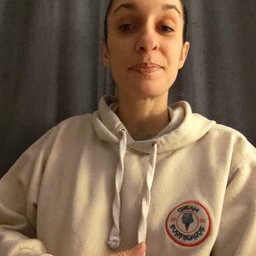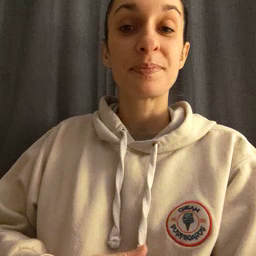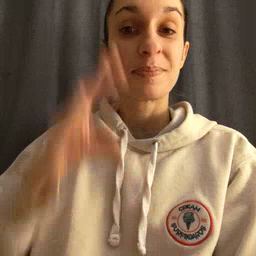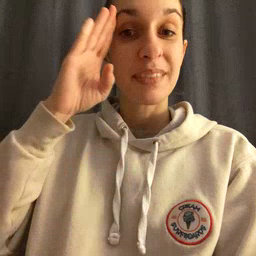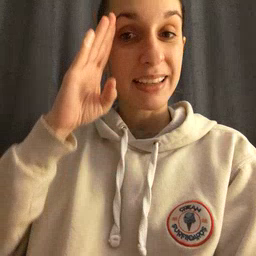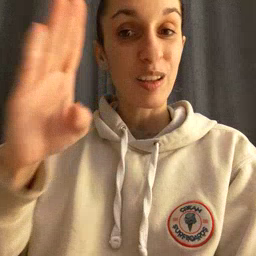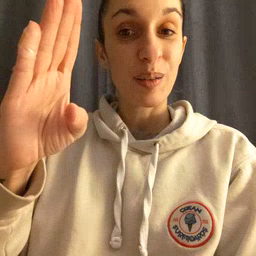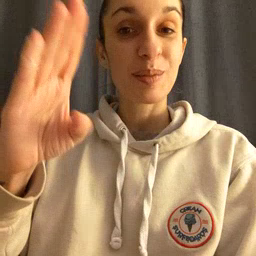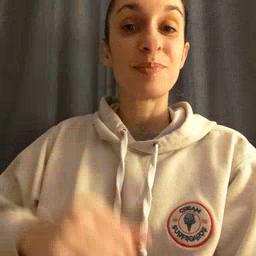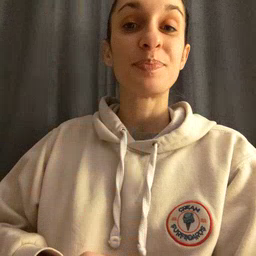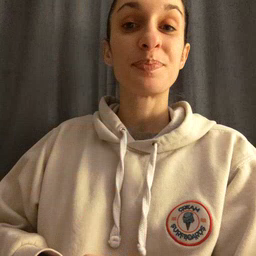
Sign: hello